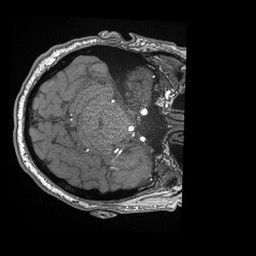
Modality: angio
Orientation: axial
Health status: ill
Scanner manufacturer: siemens
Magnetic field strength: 3 T
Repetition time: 0.02 s
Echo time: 0.0033 s